Question: I'm writing an HTML debugger with pure Javascript and I'm come to a roadblock while trying to emulate a mouse pointer. The idea is to move the mouse on an "admin" page and the change will be reflected on the client machine running the debug Javascript code. I want to "click" on the admin page and target the client DOM element that the simulated cursor on the client machine is under for css/remove operations. So I can calculate which element is under the image using z-index, DOM order, etc but that puts a huge load on the client and the point is to keep this application as lite as possible. Plus, the browser is already doing those calculations for the mouse and it would be a waste to rewrite the entire algorithm myself(If I have the time and patience).

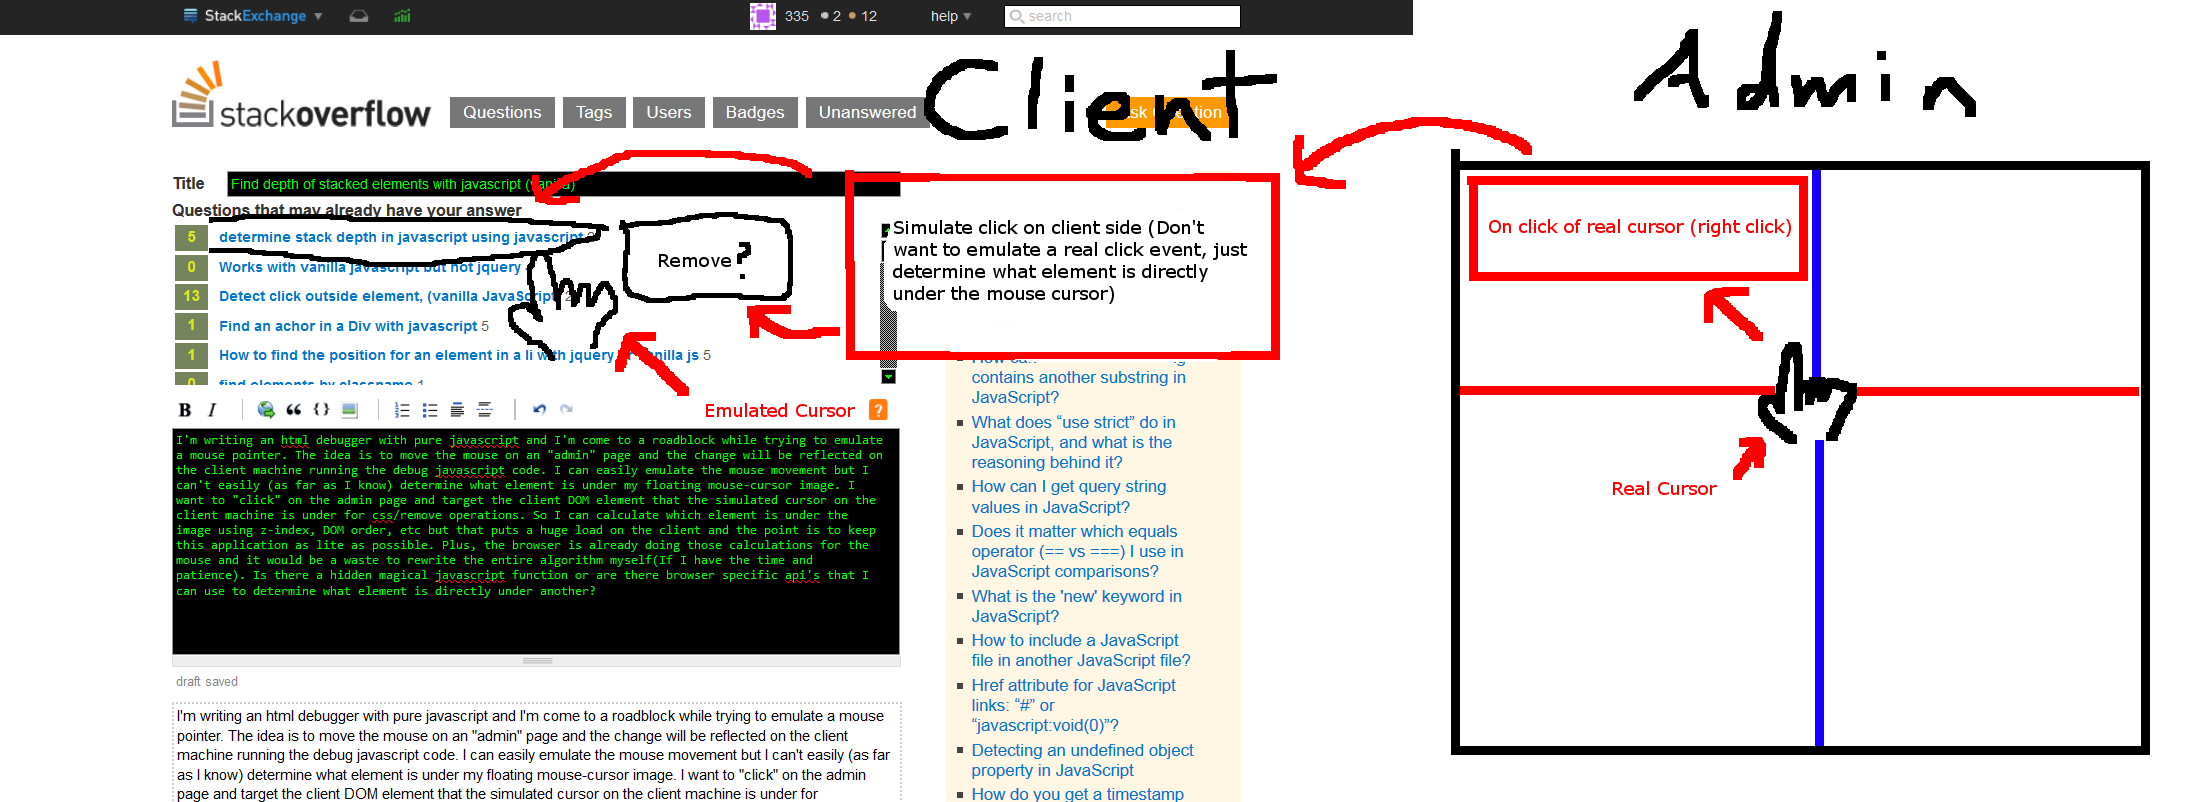
Answer: <URL>.